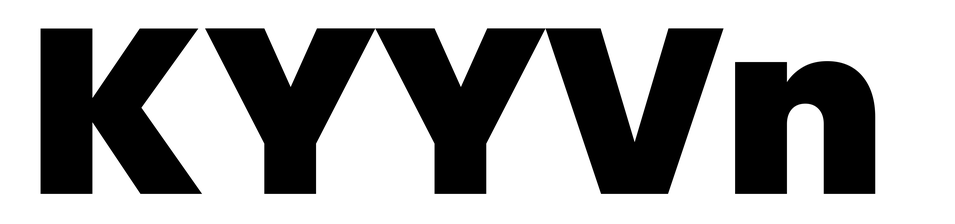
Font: Poppins-Black